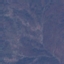
Land use / land cover: HerbaceousVegetation